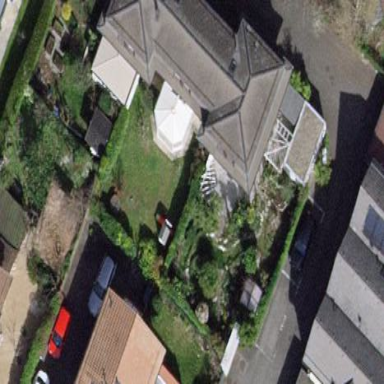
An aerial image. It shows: Garden surrounded by fence.